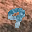
Label: 9